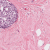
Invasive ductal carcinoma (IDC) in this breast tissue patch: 0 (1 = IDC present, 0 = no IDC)